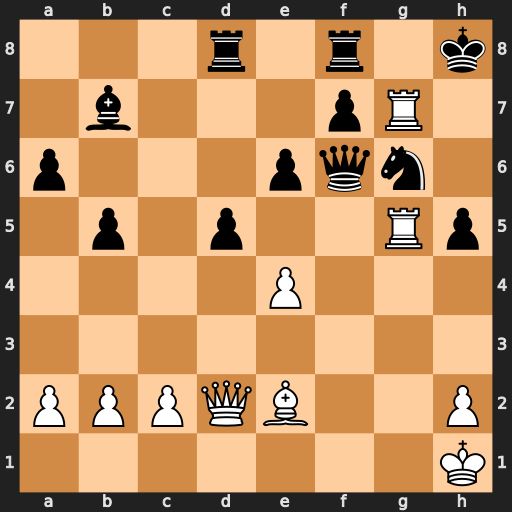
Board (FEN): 3r1r1k/1b3pR1/p3pqn1/1p1p2Rp/4P3/8/PPPQB2P/7K
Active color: w
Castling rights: -
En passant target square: -
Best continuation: Rxh5+ Kxg7 Qh6+ Kg8 Qh7#